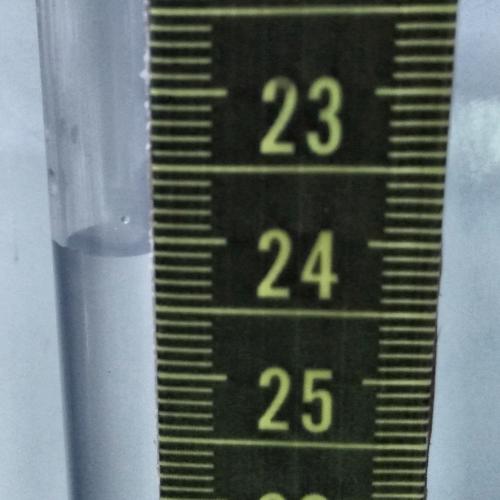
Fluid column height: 24.1 cm